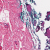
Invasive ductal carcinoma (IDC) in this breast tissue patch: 0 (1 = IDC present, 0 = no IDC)